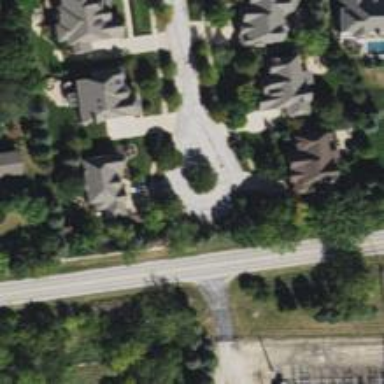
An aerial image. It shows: Turning loop on the road.